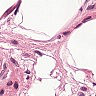
Metastatic tissue present: no